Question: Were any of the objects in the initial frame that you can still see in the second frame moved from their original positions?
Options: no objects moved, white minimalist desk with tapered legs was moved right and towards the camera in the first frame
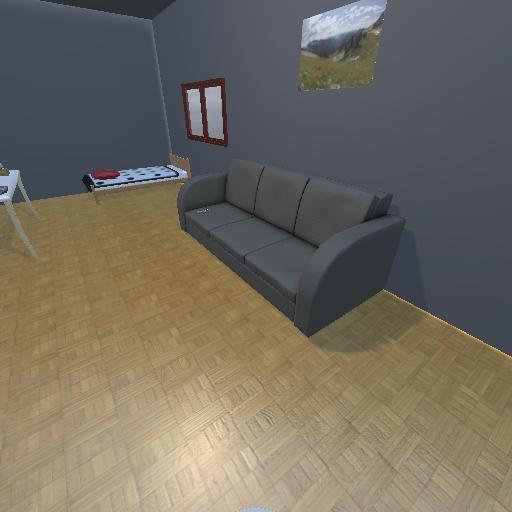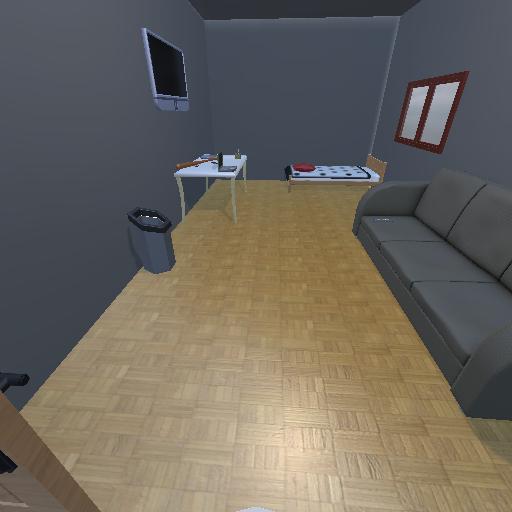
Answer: no objects moved